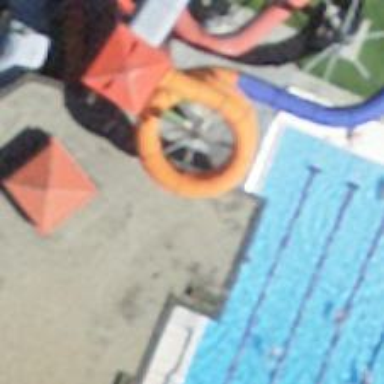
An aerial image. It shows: Water slide attraction.